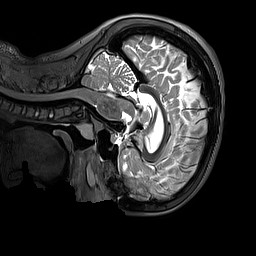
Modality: T2w
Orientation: sagittal
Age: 11
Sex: female
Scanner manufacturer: siemens
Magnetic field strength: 3 T
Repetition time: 3.2 s
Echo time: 0.408 s